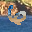
Label: 6